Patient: sex M, age 68
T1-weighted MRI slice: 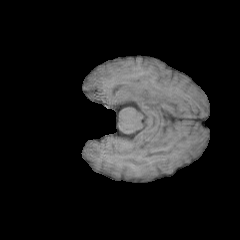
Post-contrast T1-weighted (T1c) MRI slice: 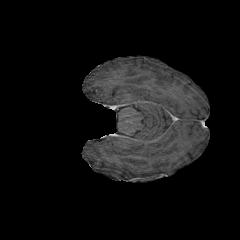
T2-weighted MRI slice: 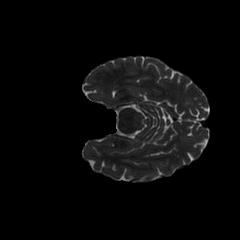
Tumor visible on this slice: no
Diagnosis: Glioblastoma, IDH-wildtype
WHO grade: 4